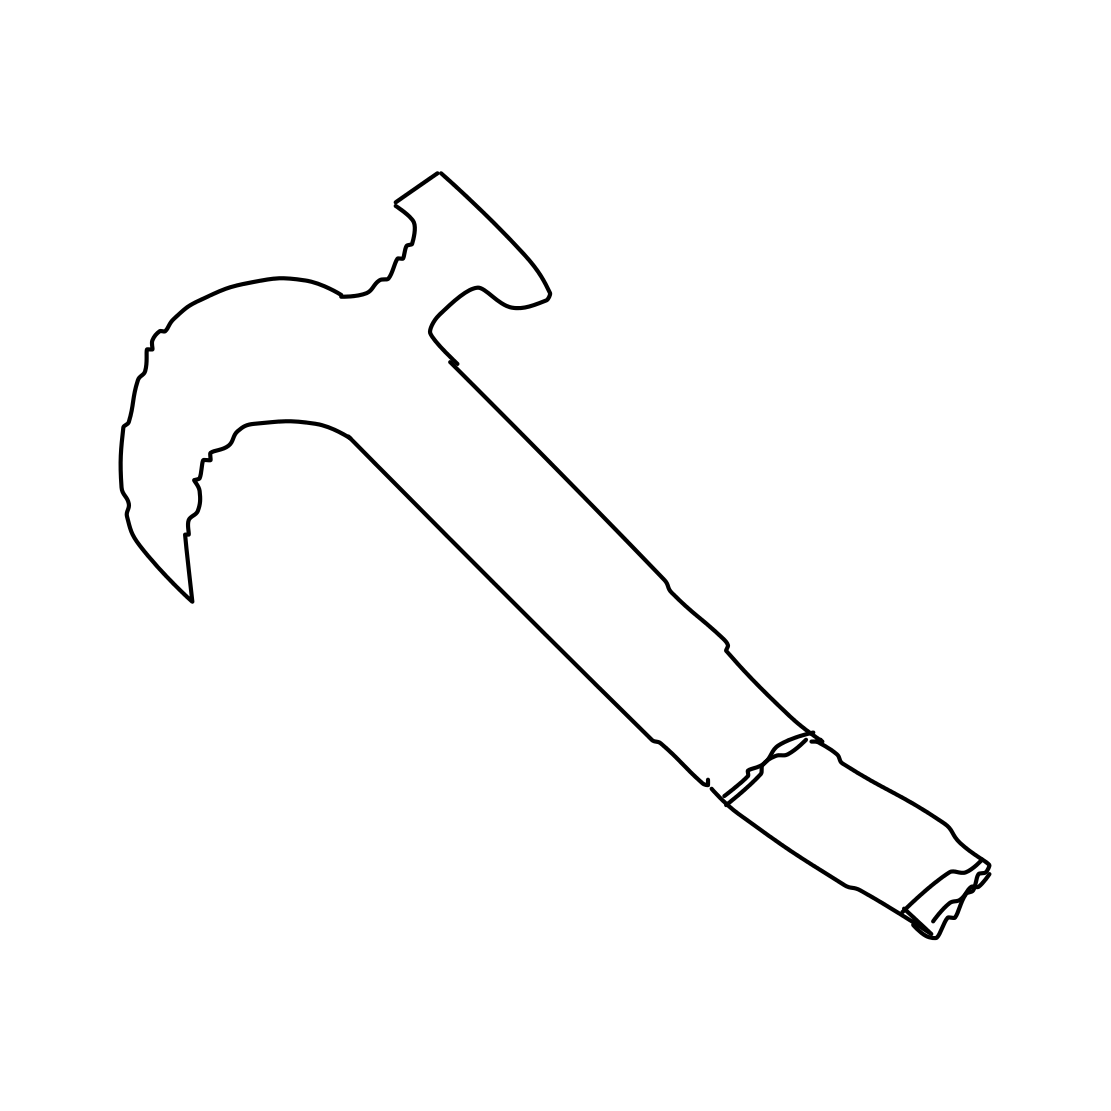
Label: hammer